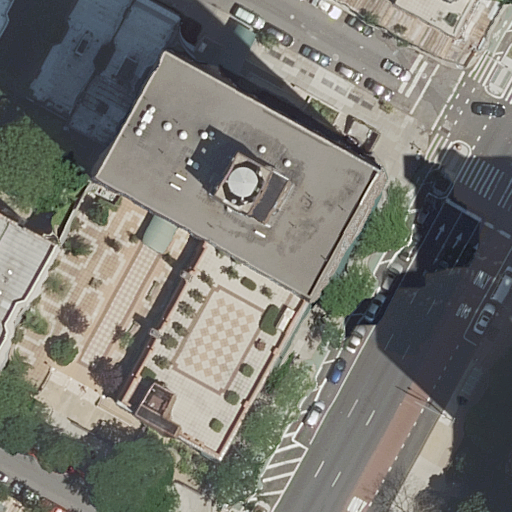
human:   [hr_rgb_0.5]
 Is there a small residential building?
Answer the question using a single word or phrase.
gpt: yes

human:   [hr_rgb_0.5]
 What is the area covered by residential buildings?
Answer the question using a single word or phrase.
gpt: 4009m2

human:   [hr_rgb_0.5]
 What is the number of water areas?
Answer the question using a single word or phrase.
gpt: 0

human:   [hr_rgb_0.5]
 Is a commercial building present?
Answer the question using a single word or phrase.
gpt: no

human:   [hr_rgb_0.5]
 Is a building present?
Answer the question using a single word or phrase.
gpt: yes

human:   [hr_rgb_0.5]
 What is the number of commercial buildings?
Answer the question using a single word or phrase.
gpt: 0

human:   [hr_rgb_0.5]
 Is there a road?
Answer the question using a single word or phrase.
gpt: yes

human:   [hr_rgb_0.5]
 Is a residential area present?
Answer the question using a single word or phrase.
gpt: yes

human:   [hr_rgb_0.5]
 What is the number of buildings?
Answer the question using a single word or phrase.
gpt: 6

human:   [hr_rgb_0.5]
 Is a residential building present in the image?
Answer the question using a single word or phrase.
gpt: yes

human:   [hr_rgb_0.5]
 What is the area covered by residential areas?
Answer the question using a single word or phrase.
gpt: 9203m2

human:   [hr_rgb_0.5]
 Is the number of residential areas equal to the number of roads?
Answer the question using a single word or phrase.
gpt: no

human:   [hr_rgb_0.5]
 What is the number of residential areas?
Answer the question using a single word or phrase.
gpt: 1

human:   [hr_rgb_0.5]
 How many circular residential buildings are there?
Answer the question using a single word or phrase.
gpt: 0

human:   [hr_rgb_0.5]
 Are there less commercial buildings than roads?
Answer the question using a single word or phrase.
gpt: yes

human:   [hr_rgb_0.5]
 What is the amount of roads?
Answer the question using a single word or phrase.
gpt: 13

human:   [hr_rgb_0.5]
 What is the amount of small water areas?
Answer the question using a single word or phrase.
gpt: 0

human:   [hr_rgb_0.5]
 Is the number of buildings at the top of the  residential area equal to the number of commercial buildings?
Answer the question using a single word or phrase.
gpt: no

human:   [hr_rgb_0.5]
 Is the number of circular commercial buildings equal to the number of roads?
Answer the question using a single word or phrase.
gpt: no

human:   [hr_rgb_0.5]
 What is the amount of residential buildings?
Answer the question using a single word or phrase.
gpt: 6

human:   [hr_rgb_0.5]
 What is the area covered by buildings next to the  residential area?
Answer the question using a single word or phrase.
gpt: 4009m2

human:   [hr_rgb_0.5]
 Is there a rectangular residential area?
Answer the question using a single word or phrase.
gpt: no

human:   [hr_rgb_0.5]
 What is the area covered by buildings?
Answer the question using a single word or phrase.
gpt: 4009m2

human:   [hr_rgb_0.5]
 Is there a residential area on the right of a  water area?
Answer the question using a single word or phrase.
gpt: no

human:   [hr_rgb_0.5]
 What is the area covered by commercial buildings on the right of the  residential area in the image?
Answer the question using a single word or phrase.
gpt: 0m2

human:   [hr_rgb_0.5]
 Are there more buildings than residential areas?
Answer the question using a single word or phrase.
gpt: yes

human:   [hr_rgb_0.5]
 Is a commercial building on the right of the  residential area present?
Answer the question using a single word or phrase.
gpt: no

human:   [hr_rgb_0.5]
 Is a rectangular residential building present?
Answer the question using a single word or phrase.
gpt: yes

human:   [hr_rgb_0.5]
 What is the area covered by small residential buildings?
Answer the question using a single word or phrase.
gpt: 153m2

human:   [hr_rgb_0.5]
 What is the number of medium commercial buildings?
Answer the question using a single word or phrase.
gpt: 0

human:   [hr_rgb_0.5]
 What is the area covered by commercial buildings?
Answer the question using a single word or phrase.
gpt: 0m2

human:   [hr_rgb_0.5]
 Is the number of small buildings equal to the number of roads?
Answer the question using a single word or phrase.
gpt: no

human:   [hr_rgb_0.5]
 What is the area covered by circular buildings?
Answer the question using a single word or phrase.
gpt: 0m2

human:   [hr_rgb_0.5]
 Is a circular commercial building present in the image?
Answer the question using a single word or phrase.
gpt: no

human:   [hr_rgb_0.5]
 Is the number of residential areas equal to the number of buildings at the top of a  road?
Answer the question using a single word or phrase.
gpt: no

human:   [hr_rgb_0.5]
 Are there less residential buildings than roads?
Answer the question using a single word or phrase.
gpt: yes

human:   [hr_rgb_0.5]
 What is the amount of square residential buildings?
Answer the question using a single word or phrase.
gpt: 0

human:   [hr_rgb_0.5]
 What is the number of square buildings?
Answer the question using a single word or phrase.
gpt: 0

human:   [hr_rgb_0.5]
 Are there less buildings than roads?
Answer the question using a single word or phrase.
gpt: yes

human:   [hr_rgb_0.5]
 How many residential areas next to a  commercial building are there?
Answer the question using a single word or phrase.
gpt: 0

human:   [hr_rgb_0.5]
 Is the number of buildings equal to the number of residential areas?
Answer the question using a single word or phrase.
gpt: no

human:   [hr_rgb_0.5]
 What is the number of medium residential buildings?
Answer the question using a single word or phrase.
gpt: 1

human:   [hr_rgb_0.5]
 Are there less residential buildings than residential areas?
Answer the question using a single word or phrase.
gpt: no

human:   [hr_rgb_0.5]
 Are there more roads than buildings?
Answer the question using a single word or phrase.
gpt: yes

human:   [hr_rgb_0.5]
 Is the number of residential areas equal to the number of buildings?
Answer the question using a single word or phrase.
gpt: no

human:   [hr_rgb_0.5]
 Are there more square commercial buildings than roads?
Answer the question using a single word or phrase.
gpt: no

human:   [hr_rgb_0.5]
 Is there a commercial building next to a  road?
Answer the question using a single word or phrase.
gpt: no

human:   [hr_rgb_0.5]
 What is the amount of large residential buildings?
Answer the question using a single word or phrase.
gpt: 2

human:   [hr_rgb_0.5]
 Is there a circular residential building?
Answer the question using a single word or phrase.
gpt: no

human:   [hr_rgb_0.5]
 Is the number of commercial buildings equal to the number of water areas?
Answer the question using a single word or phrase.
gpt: yes

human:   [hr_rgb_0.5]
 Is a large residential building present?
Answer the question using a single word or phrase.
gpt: yes

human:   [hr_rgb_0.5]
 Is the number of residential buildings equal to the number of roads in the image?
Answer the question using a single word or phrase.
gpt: no

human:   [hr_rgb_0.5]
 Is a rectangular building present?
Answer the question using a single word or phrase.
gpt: yes

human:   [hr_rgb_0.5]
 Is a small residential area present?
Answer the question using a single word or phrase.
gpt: no

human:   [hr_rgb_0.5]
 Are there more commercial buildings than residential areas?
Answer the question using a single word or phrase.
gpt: no

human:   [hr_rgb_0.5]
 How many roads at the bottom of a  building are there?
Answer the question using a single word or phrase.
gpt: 13

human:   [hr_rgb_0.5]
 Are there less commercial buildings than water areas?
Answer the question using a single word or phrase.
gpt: no

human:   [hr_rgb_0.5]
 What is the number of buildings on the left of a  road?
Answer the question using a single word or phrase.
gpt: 5

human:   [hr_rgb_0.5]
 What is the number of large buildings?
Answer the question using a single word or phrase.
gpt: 2

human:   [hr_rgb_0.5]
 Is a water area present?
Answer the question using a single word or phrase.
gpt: no

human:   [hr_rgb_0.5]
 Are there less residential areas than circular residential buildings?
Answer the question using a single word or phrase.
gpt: no

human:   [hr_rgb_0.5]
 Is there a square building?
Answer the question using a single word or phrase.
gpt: no

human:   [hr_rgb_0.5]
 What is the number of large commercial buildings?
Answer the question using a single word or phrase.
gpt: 0

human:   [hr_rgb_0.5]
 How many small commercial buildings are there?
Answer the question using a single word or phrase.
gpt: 0